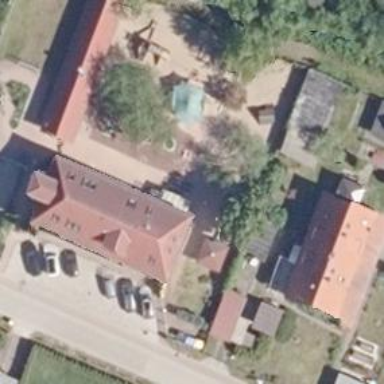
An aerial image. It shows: Kindergarten.